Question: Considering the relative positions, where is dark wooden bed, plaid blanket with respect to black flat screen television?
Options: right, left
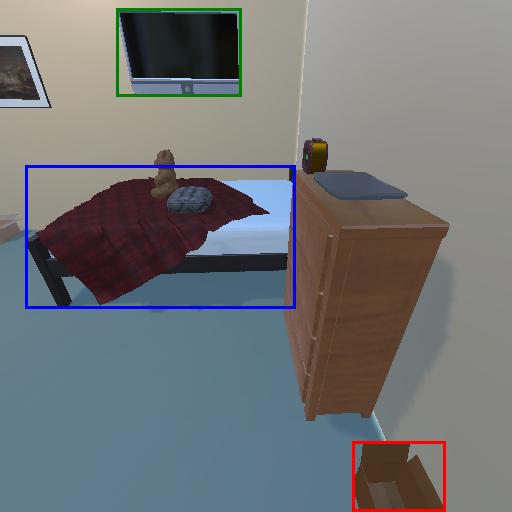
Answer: right